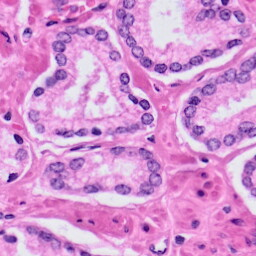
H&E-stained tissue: Prostate